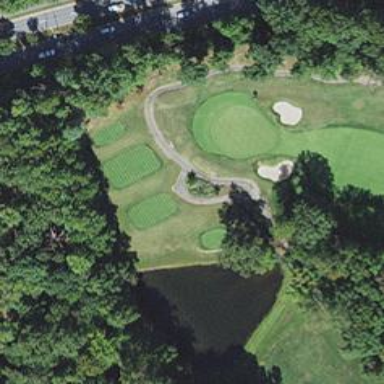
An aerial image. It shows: Path designated for golf carts.